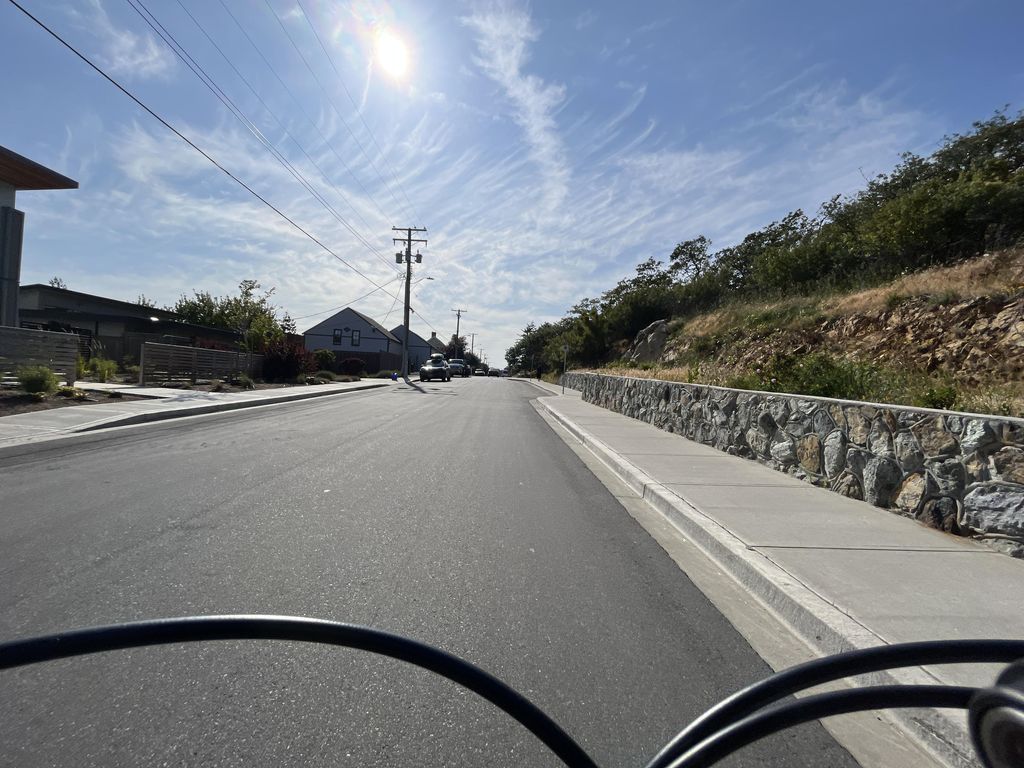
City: victoria